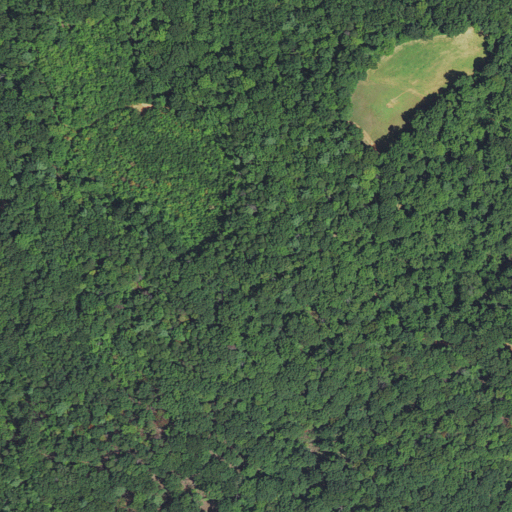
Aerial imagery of mountain in North Carolina named Swenk Knob containing deciduous forest, mixed forest, and grassland